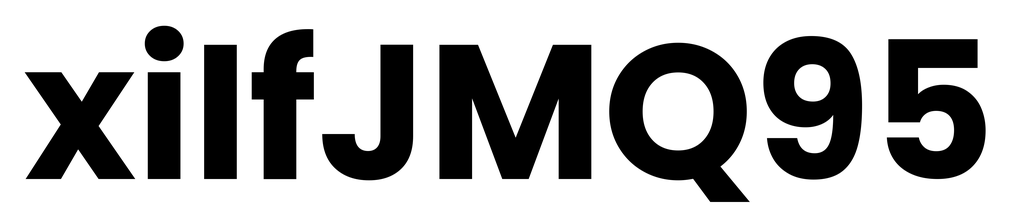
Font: Poppins-Bold